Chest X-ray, PA view. Patient: 36 years old, sex M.
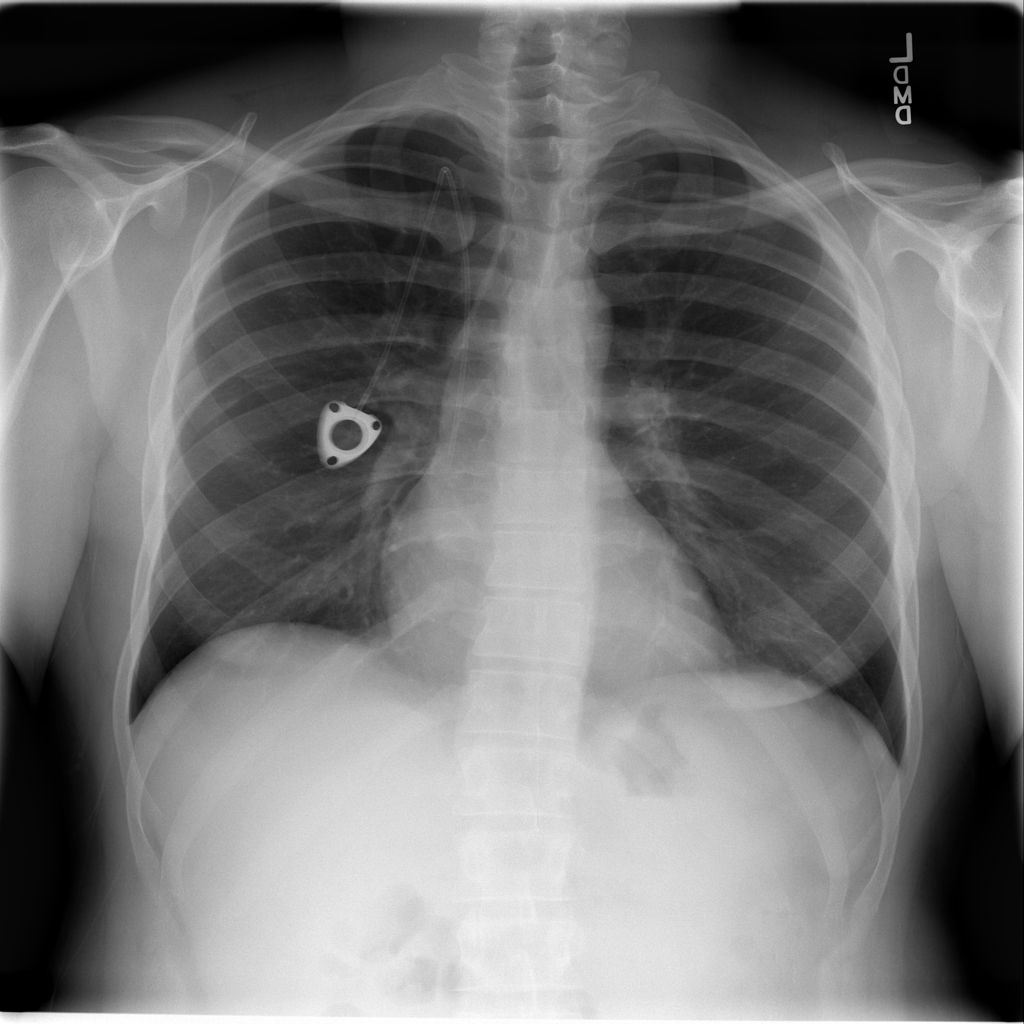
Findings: No Finding